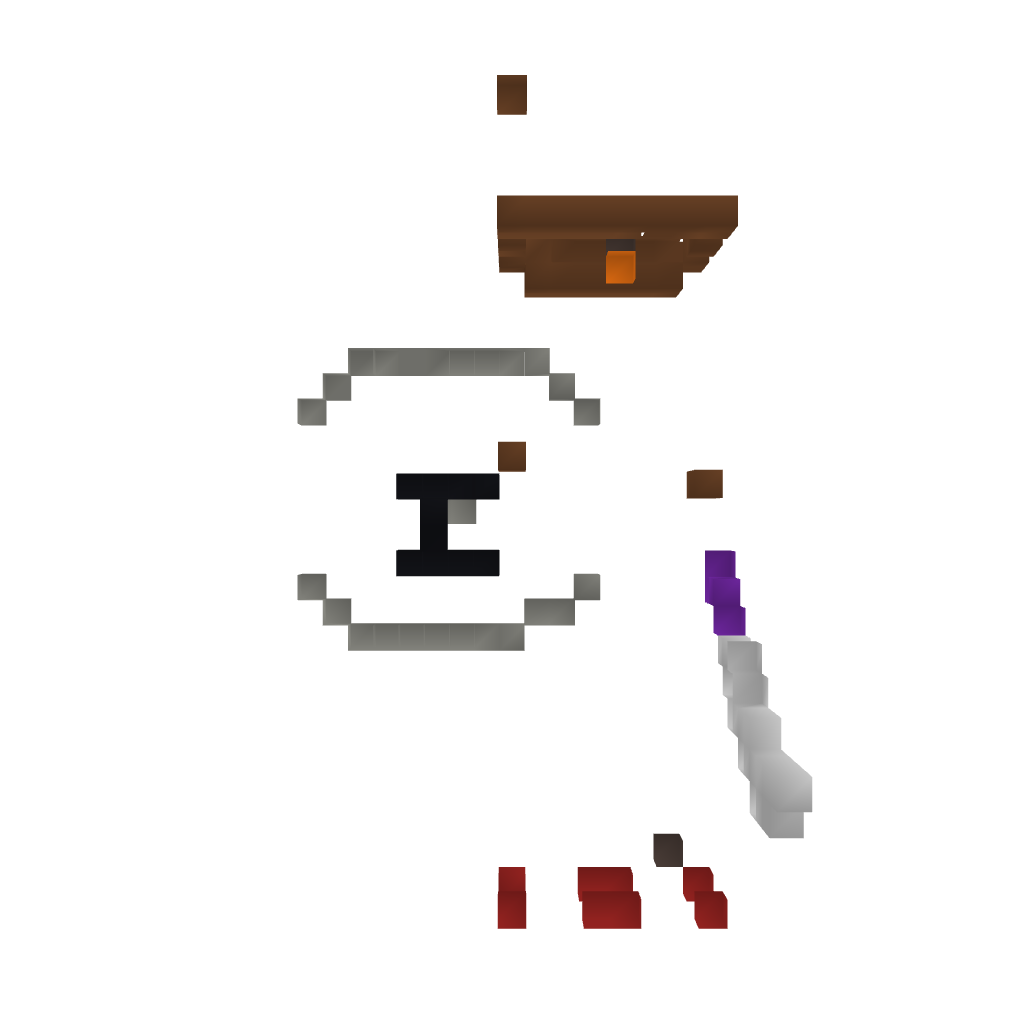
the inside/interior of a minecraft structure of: Assyrian Statue